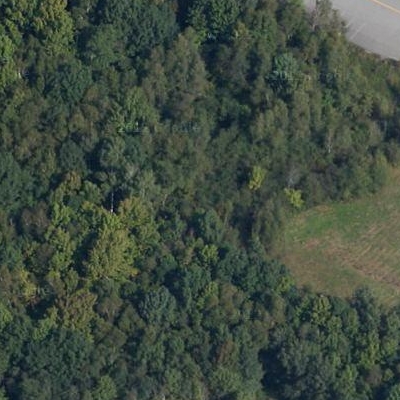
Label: eForest